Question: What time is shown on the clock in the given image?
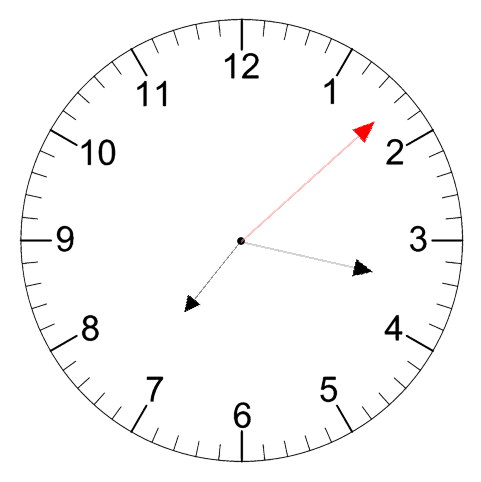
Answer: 07:17:08